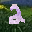
Label: 2